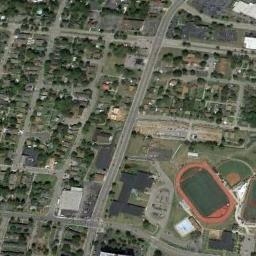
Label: ground_track_field